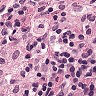
Metastatic tissue present: no